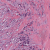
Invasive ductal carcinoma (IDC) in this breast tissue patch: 1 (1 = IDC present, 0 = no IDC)